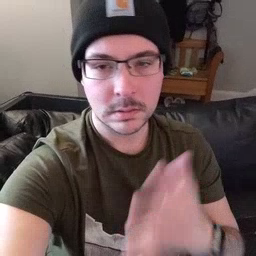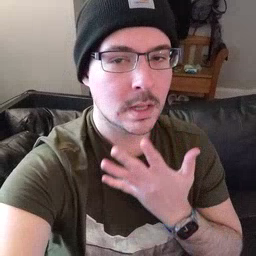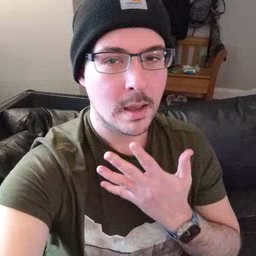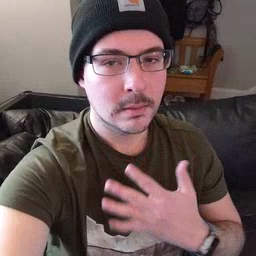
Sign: sad